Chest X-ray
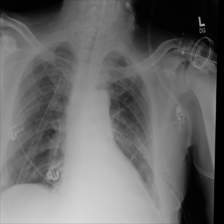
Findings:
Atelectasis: positive
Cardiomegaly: negative
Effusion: negative
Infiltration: positive
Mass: negative
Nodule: negative
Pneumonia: negative
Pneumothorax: negative
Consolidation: positive
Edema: negative
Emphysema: positive
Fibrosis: negative
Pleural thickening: negative
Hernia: negative